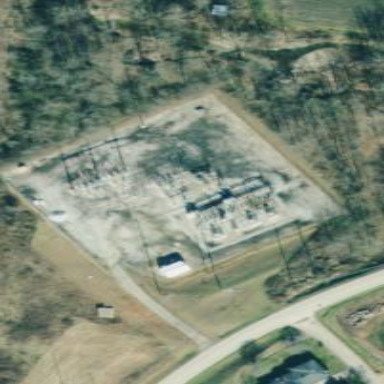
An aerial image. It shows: Distribution substation surrounded by fence.